Field crop: tomato
Growth stage: 1
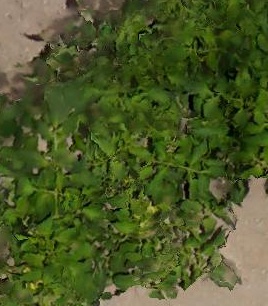
Species: tomato